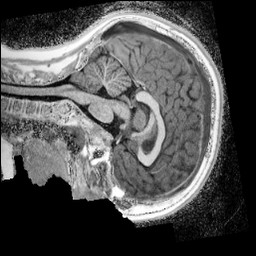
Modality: UNIT1_denoised
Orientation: sagittal
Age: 13
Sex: male
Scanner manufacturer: siemens
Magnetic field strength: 3 T
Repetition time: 4 s
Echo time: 0.00299 s